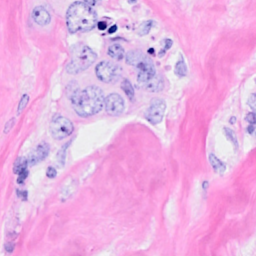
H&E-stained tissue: Breast